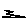
Label: zigzag